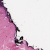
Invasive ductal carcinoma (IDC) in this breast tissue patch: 0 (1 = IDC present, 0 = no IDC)